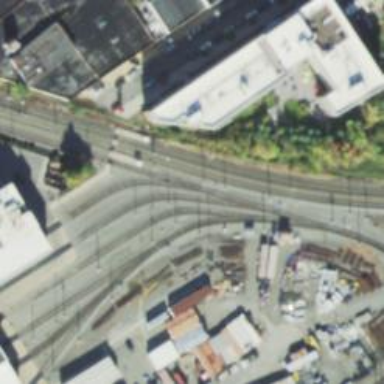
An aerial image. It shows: Light rail service yard with electrified contact lines.